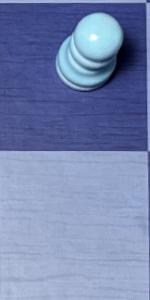
Label: Empty